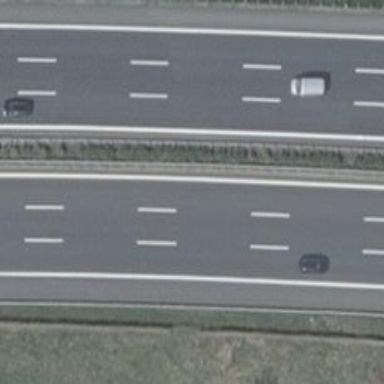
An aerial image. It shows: Motorway with concrete surface.